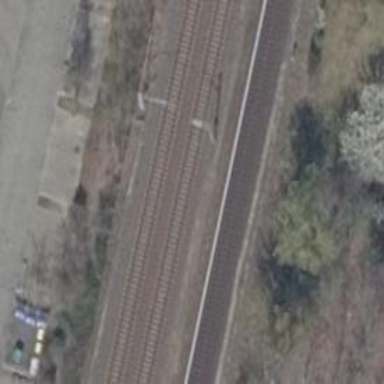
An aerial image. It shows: Railway milestone with catenary mast.